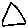
Label: triangle